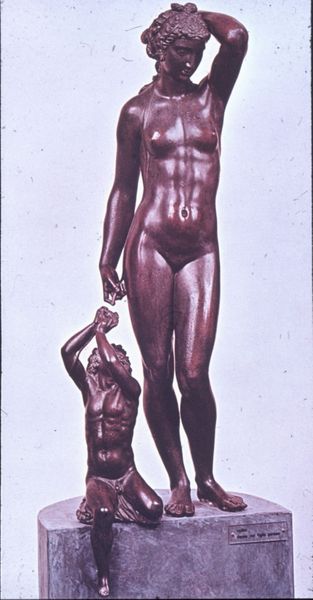
Titel: Danae mit dem Perseusknaben
Künstler: Benvenuto Cellini
Institution: Florenz, Bargello
Schlagwörter: akt, hand, mann, nackt, sitzen, braun, frau, grau, haar, jung, arm, arme, halten, sockel, stehen, stein, figur, sitzend, stehend, kind, locken, skulptur, statue, beine, fesseln, brüste, lila, klein, nabel, bauch, bronze, kontrapost, plastik, junge, groß, gefangen, knien, frontalansicht, venus, guss, bitten, flehend, kaar